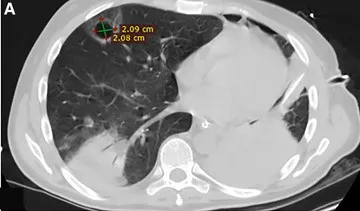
(A) Chest -Ct scan revealing a right upper lobe cavitary lesion surrounded by ground glass opacities, measuring about 2 x 2 cm.
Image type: radiology (ct)